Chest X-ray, PA view. Patient: 31 years old, sex M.
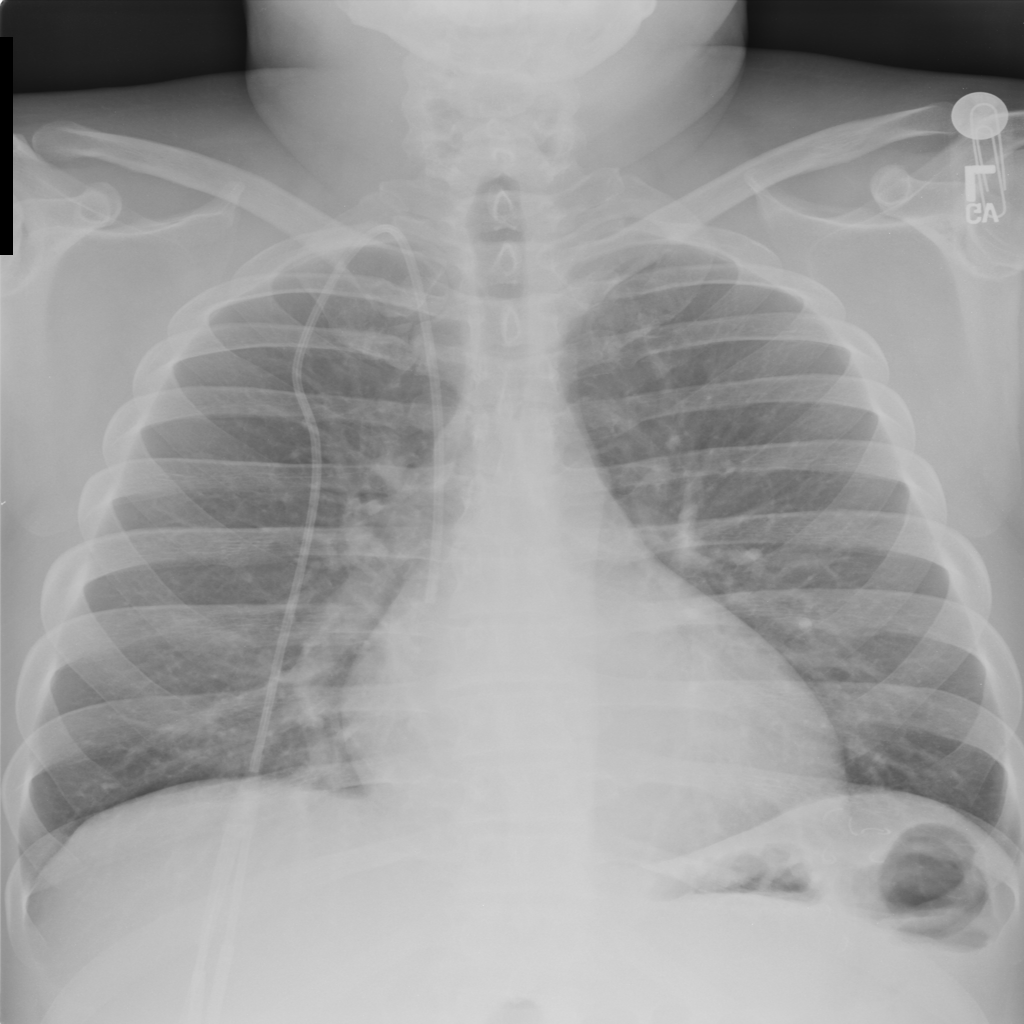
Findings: No Finding